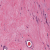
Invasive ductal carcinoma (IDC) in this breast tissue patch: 0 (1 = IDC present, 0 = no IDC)